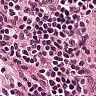
Metastatic tissue present: no